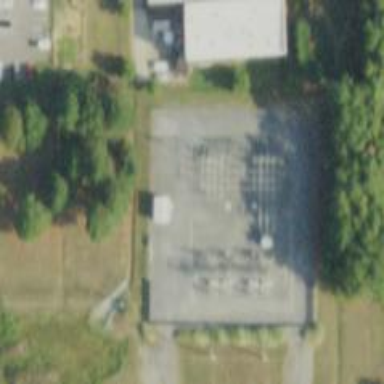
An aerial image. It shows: Distribution substation surrounded by fence.